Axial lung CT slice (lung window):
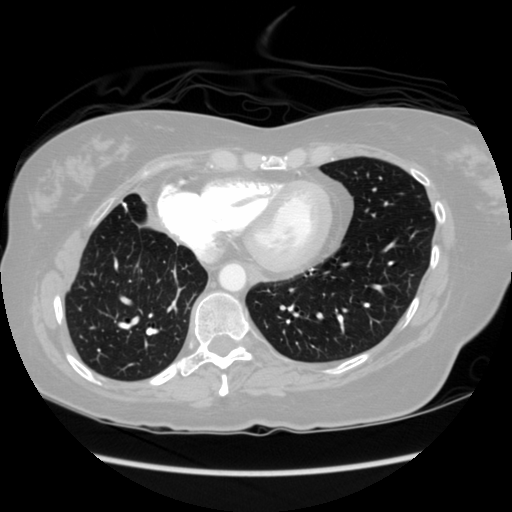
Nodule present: no